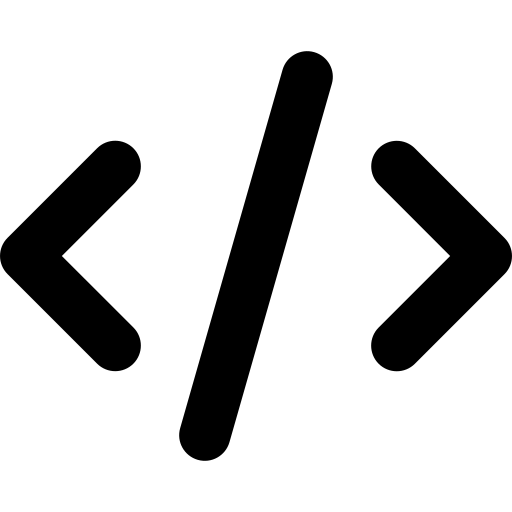
Tags: icon, FontAwesome, fa-icon, solid, code